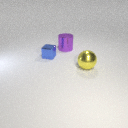
small blue metal cube behind large yellow metal sphere